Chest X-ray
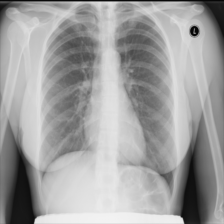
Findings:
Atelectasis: negative
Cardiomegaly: negative
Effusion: negative
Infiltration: negative
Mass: negative
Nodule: negative
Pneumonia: negative
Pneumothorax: negative
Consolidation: negative
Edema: negative
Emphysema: negative
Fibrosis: negative
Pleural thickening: negative
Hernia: negative